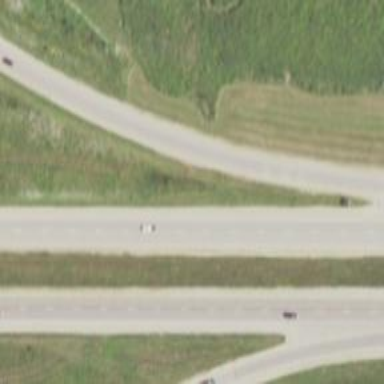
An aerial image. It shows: Trunk link highway.